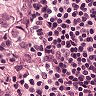
Metastatic tissue present: yes